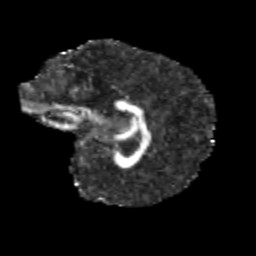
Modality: FA
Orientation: sagittal
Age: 9
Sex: female
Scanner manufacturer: siemens
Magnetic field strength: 3 T
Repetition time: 3.8 s
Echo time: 0.07 s